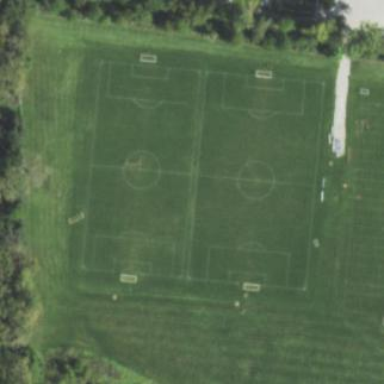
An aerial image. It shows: Soccer pitch for leisureland activities.